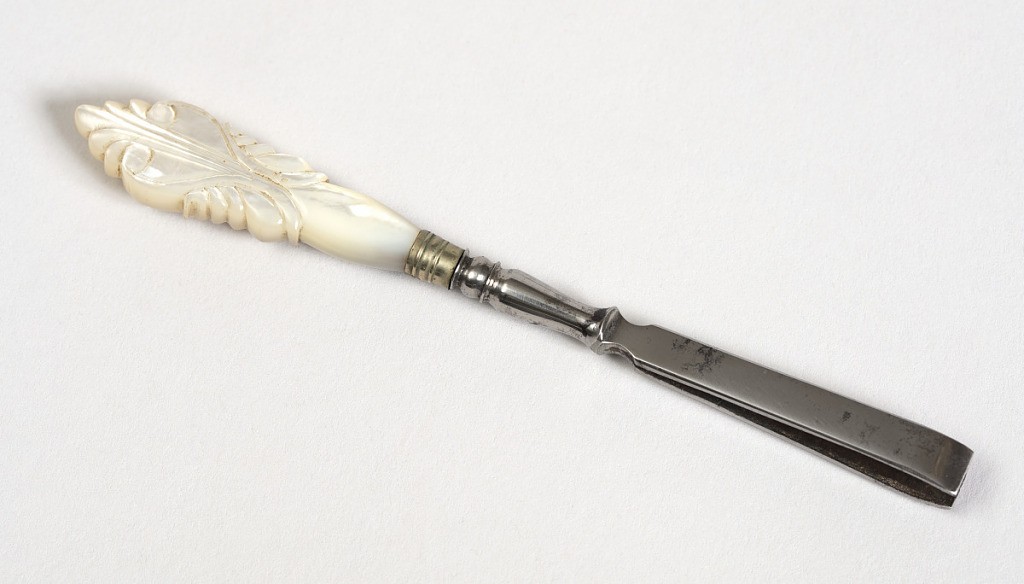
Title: Tweezers from Traveling Dressing Case
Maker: Asprey & Son Co., London, England, 1872 - 1879
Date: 1875
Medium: mother-of-pearl, steel, brass
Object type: tweezers
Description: Tweezers with mother of pearl handle.